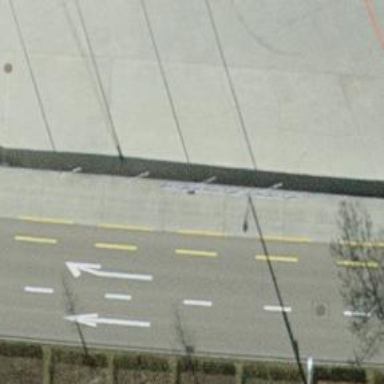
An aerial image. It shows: Bus stop with shelter. It is platform for public transport.